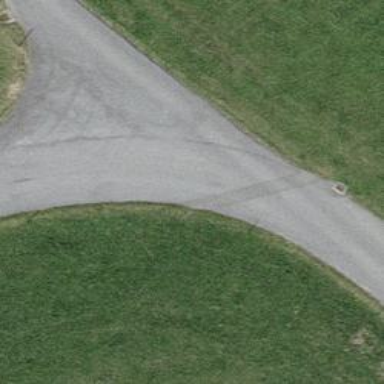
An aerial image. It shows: Unclassified road.